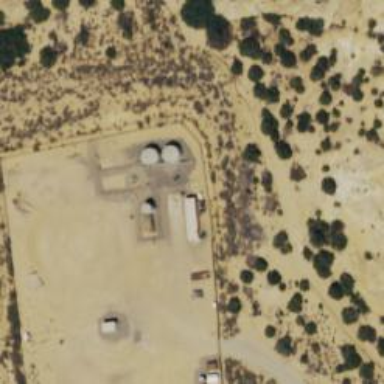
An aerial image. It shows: Storage tank that is man-made.